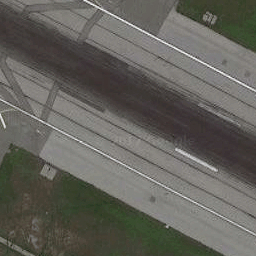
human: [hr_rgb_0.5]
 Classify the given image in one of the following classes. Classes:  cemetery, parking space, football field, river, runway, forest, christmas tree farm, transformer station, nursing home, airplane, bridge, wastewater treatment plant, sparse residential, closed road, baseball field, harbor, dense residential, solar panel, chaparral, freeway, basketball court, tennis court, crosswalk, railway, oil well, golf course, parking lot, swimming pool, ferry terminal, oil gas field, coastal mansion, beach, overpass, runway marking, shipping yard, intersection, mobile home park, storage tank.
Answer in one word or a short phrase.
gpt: runway